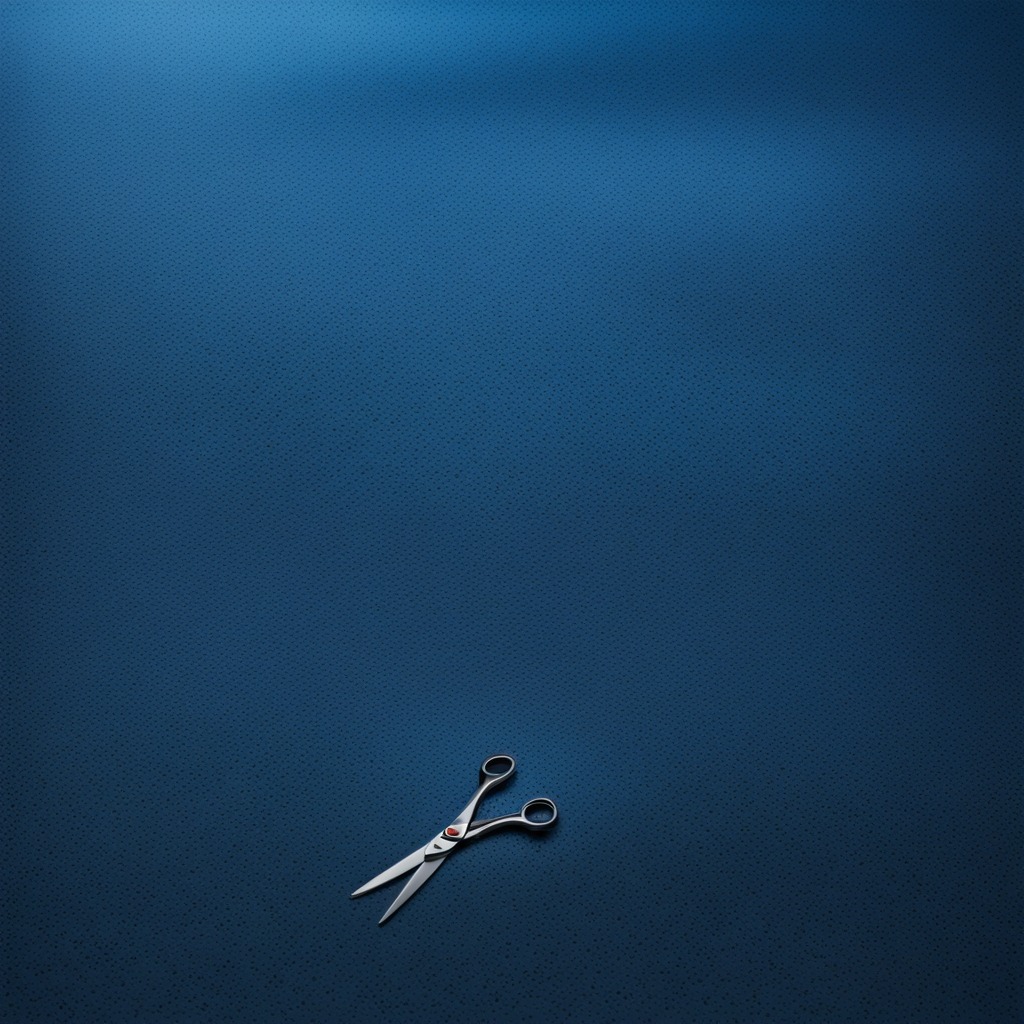
A scissor lying on the tabletop